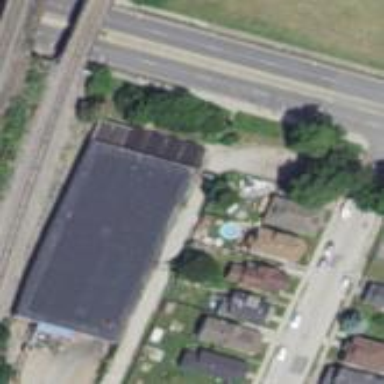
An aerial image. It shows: Industrial building.